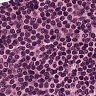
Metastatic tissue present: no